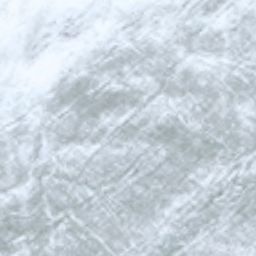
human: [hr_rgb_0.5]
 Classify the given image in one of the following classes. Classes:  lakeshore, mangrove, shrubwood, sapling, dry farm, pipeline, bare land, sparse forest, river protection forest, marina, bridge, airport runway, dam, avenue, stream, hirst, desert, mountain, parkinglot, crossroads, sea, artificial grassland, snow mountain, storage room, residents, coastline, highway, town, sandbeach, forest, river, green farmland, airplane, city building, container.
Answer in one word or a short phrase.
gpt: snow mountain